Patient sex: M
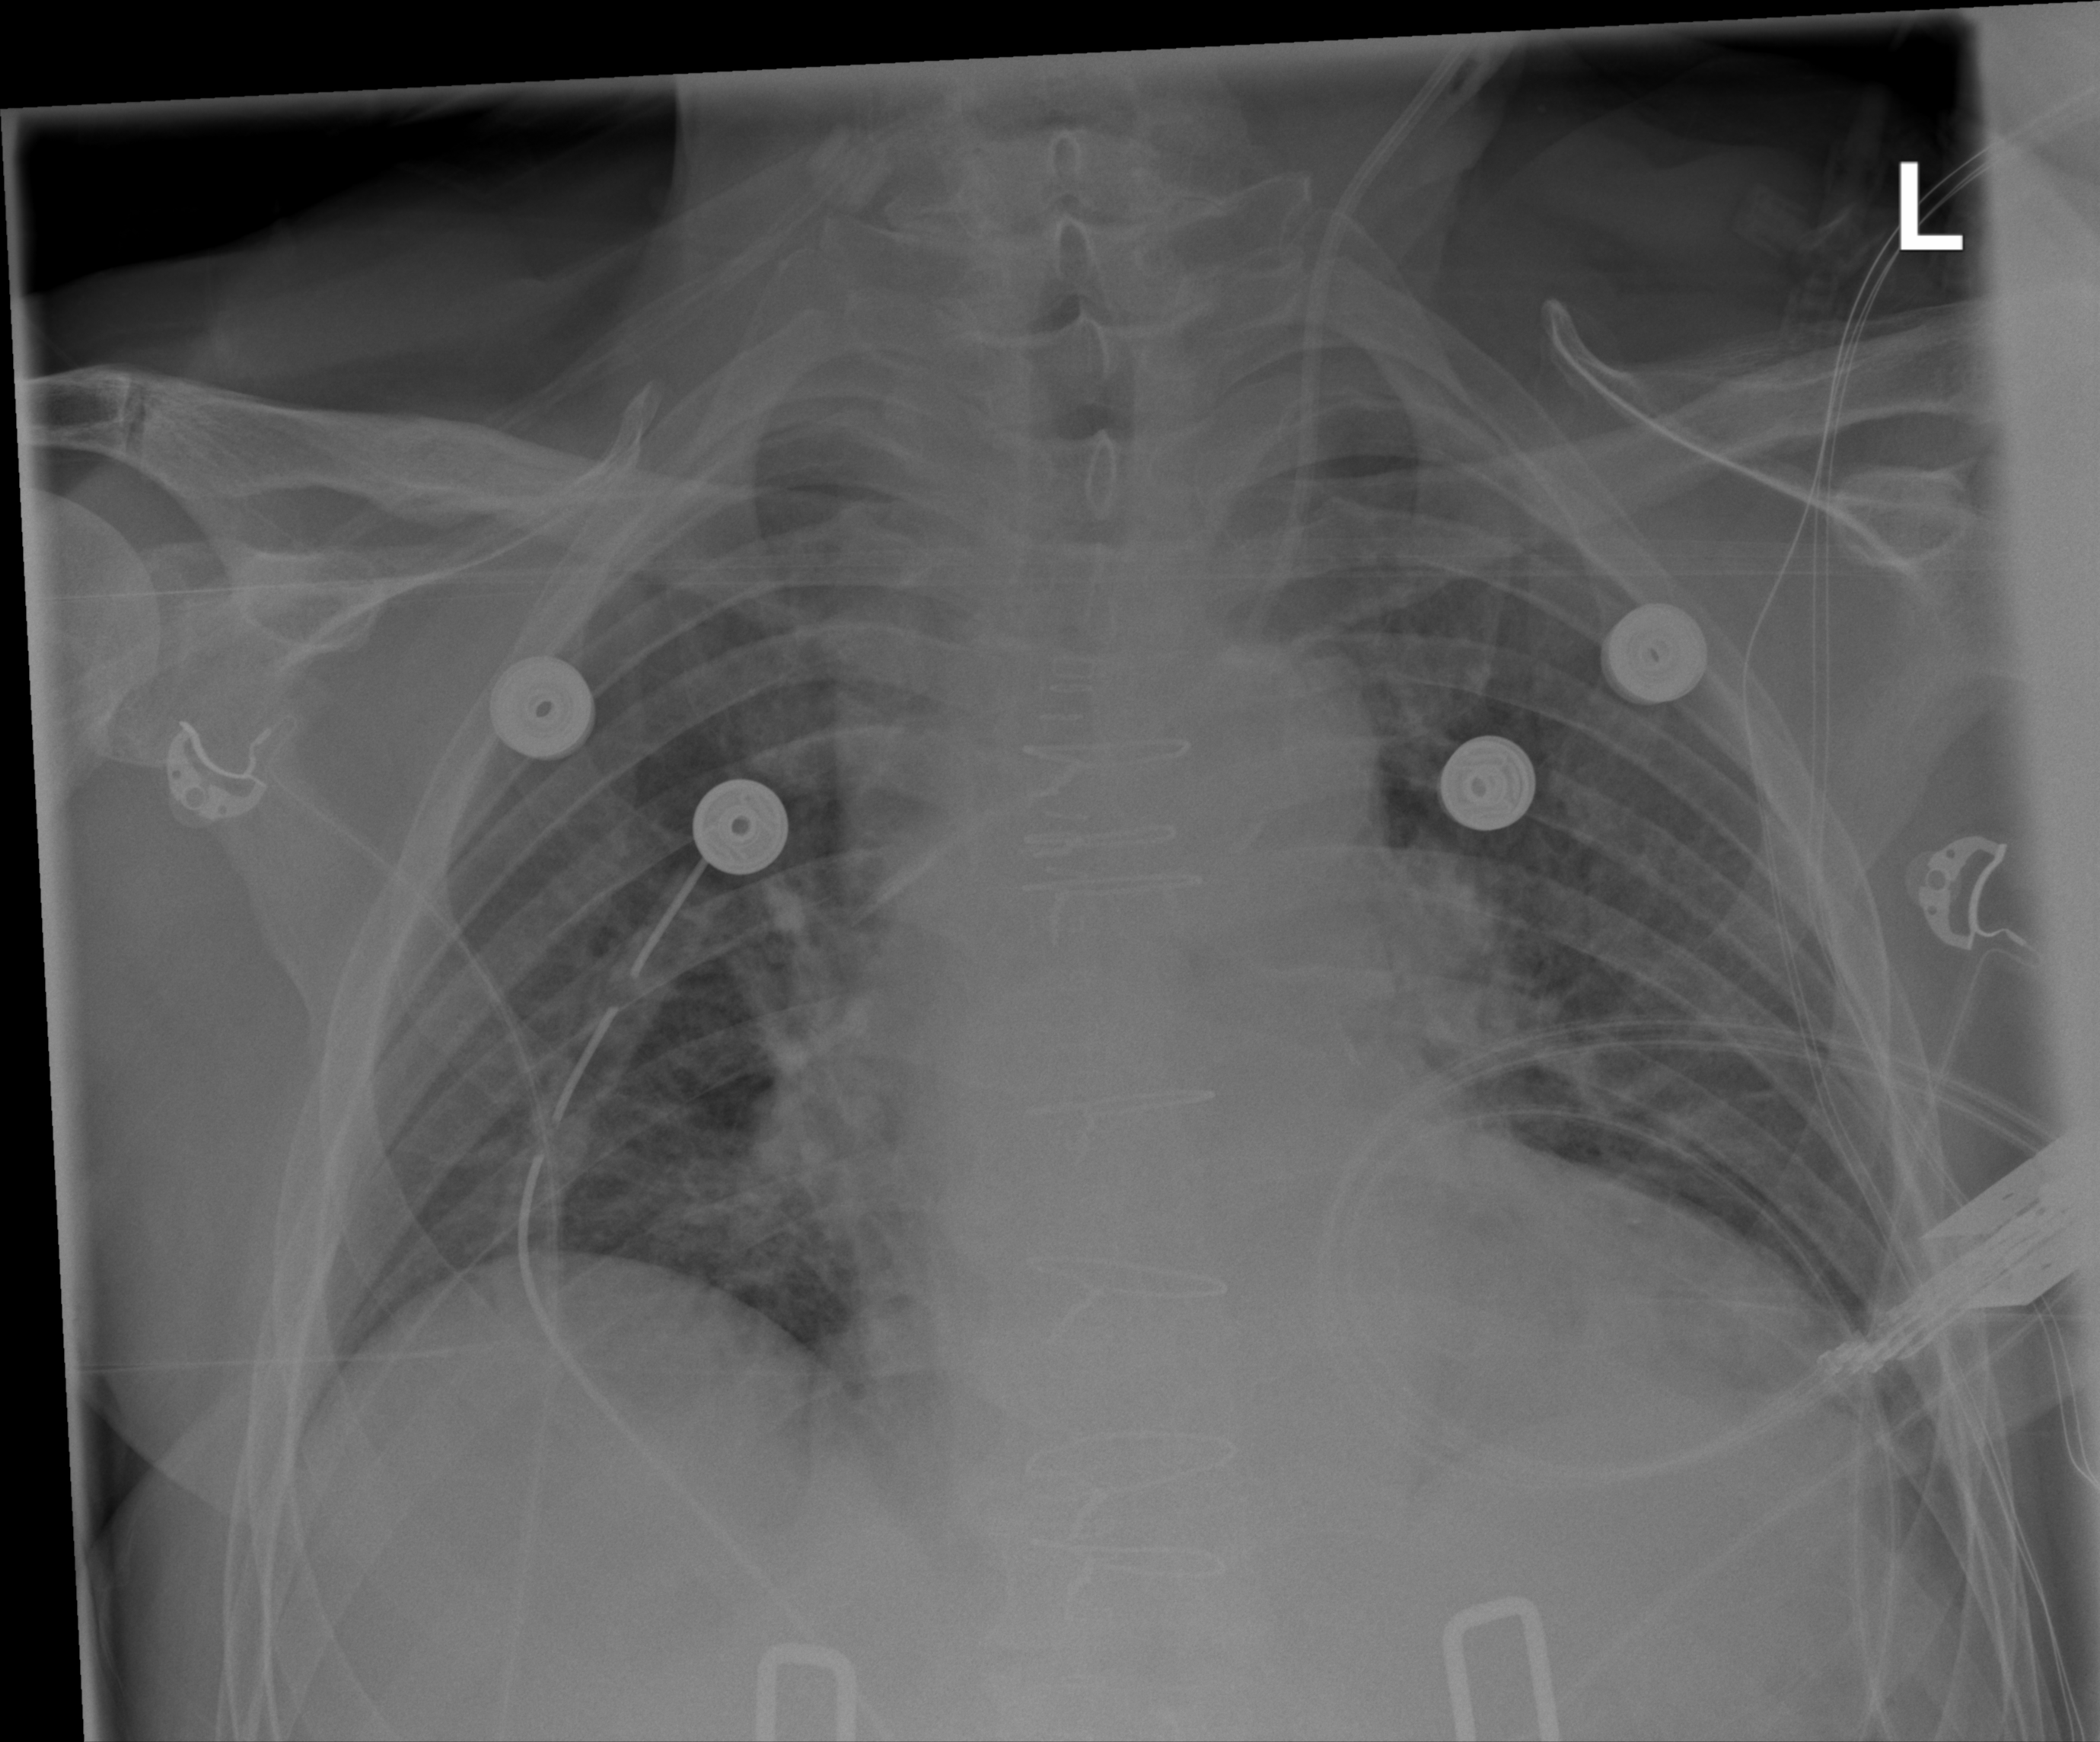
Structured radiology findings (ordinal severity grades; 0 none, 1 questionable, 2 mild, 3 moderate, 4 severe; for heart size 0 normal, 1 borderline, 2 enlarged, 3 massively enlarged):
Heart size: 2
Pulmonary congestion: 2
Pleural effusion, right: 0
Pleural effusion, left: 2
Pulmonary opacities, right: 0
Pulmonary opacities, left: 0
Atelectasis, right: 0
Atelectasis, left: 2